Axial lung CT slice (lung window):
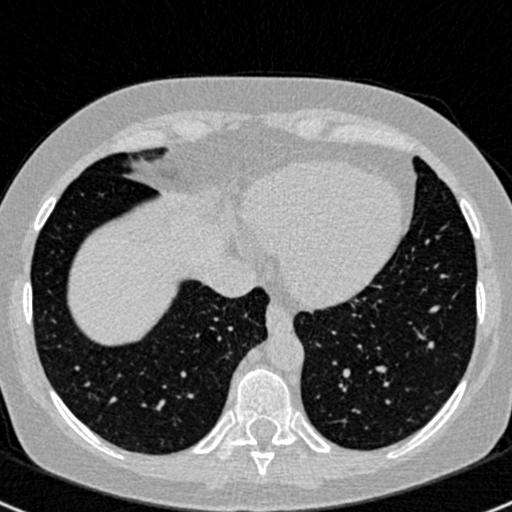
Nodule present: no